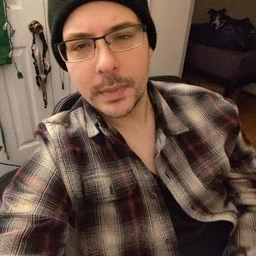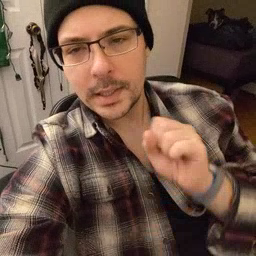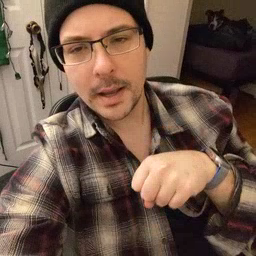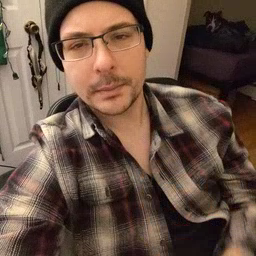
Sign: can